Question: I am in need of a view like designer for Winforms, so really I just need to make a control, but I'm not sure what path to go down or whether or not it has already been done.
I need something like this:

How do you think I should go about it?
Do you think that this is done in some kind of canvas? Or is there actually something that does this? I only need one with two lists that I can use multiple times. Suggestions?
Its not a query designer that I want, but simply the mapping of one key to another.
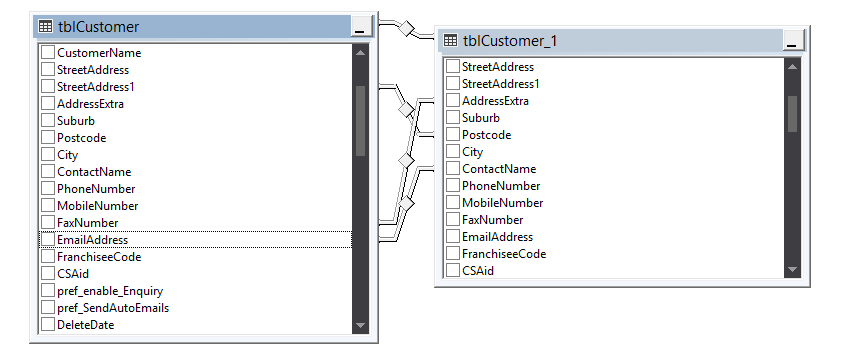
Answer: This one by Bernardo Castilho, the CTO of componentone:
<URL>